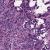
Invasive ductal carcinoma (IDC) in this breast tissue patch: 1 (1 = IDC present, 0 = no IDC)